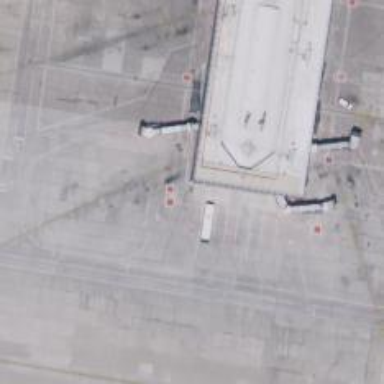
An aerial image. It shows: Footway road on bridge in the airside area.